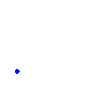
Particle: kaon